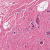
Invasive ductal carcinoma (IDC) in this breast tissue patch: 0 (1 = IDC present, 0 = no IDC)